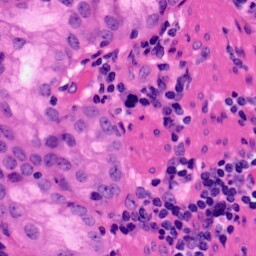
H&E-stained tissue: Pancreatic